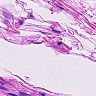
Metastatic tissue present: no